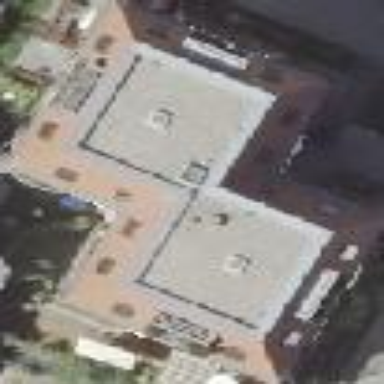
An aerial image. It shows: Quadruple saltbox roof shape on apartment building.